Question: I've created a Microsoft Word Office 2010 VSTO add-in and am looking for a way to programmatically remove a specific group from the ribbon when the add-in launches. At a later stage users should be able to re-add this group using Customize Ribbon functionality in Word:

There is functionality to toggle the of a group but if I do this attempts to make the group visible again using Customize Ribbon fail:
'''
groupName.Visible = false;
'''
I've searched quite a bit on this topic but can't find anything helpful with regards to removing ribbon groups, any advice would be great!
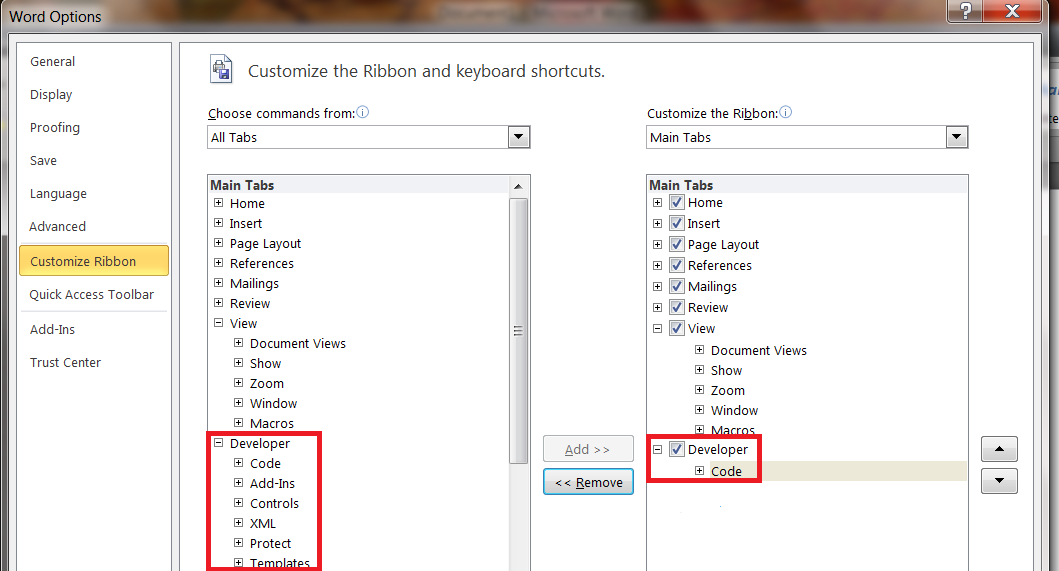
Answer: It appears that adding and removing groups in VSTO add-ins is reserved for inner workings of Microsoft Word. More info on this topic can be found <URL>
The only solution close to what I'm lookin for is to have a control on the ribbon(toggle button or checkbox) which set's the visibility of the group